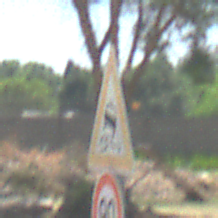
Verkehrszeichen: SchleuderOderRutschgefahr
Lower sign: Geschwindigkeit90
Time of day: Midday
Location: Outdoor (Nature)
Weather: Clear
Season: NotSpecified
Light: Natural